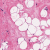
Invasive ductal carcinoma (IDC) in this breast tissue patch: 0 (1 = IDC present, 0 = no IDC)